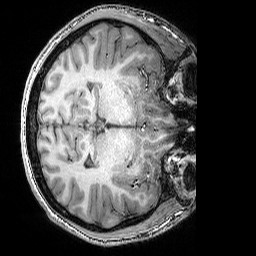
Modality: T1w
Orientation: axial
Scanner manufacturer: siemens
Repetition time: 2.25 s
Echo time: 0.00418 s